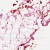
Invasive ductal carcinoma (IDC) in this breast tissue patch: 0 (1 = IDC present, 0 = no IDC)